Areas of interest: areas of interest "Meida Large Used Car Market"
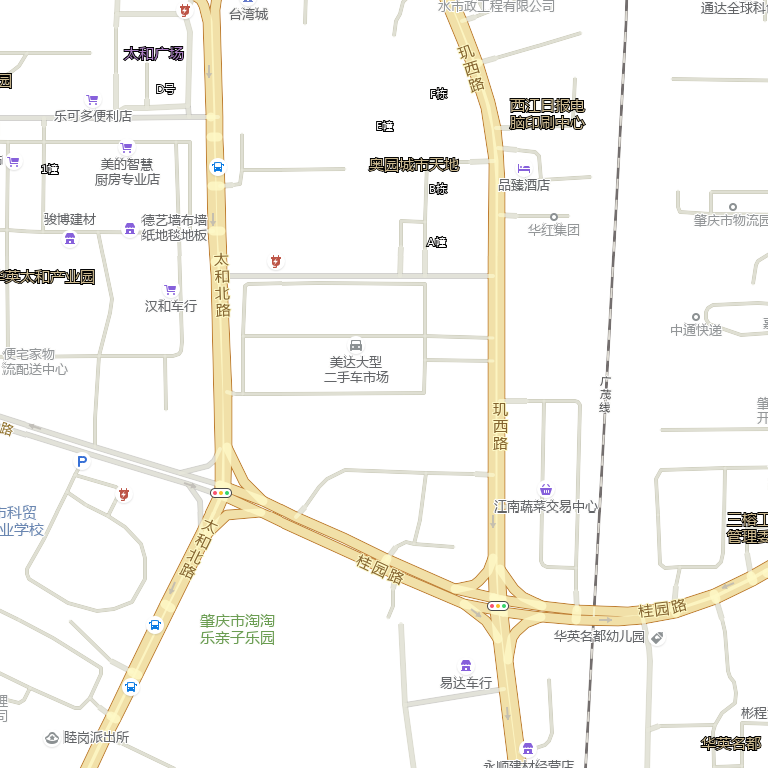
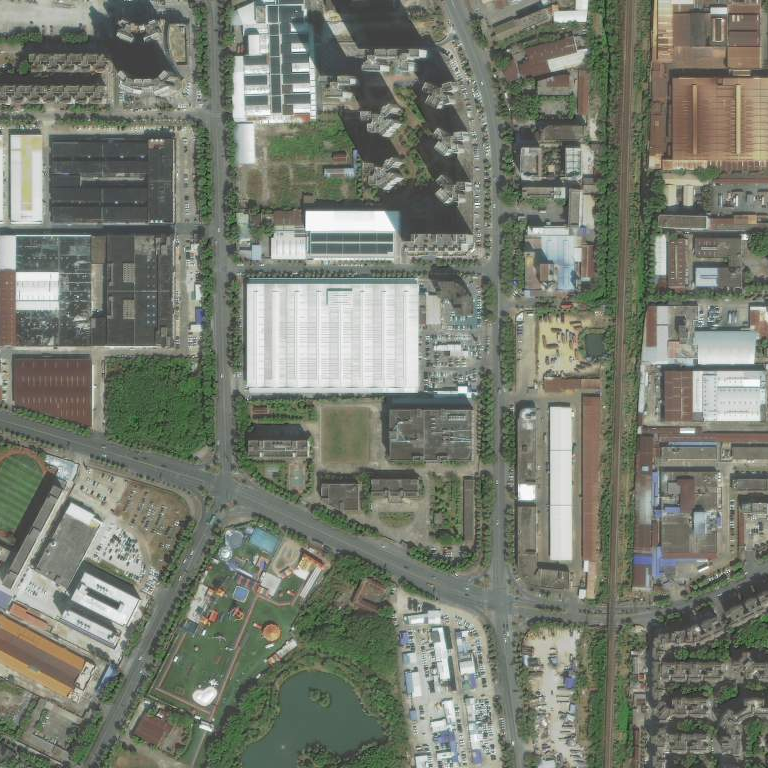